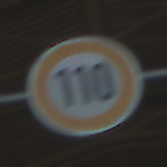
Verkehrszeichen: Geschwindigkeit110
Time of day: Midday
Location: Indoor (Urban)
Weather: NotSpecified
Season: NotSpecified
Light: Natural